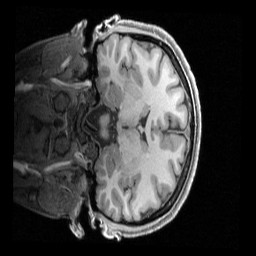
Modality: T1w
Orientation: coronal
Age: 30
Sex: female
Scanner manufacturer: siemens
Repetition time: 2.4 s
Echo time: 0.00231 s